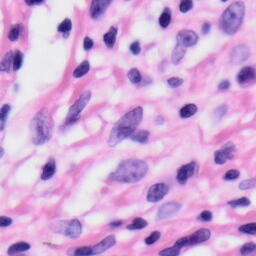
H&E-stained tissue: Skin